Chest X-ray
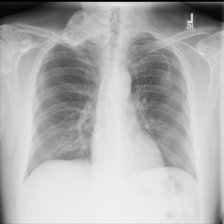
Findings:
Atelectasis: negative
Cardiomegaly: negative
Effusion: negative
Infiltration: negative
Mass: negative
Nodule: negative
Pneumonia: negative
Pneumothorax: negative
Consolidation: negative
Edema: negative
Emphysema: negative
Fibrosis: negative
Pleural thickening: negative
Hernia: negative